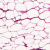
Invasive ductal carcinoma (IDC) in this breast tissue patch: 0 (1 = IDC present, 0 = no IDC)